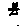
Label: cat